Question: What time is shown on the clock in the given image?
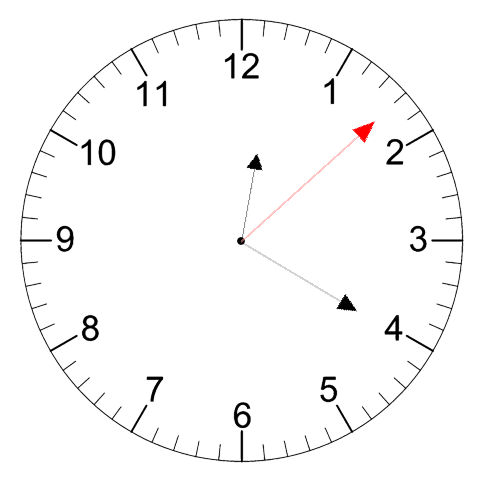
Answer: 12:20:08